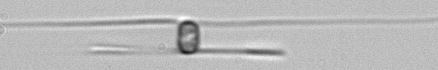
Label: Chaetoceros_danicus